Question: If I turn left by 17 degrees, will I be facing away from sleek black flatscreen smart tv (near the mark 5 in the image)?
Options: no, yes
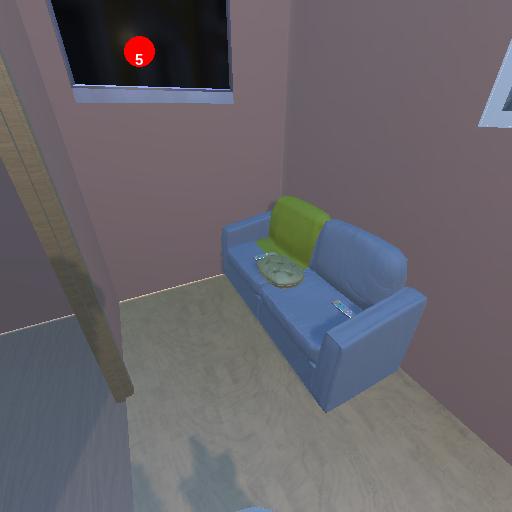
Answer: no